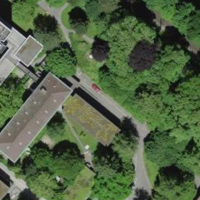
EUNIS habitat code: 55
Species observed at this site:
Tussilago farfara